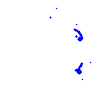
Particle: kaon